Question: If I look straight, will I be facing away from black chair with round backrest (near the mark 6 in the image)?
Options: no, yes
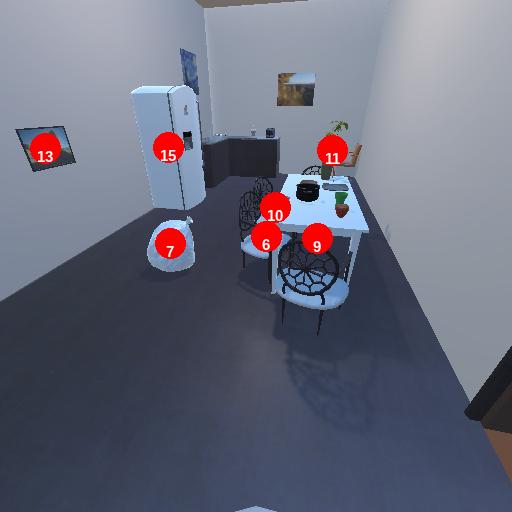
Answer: no